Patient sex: M
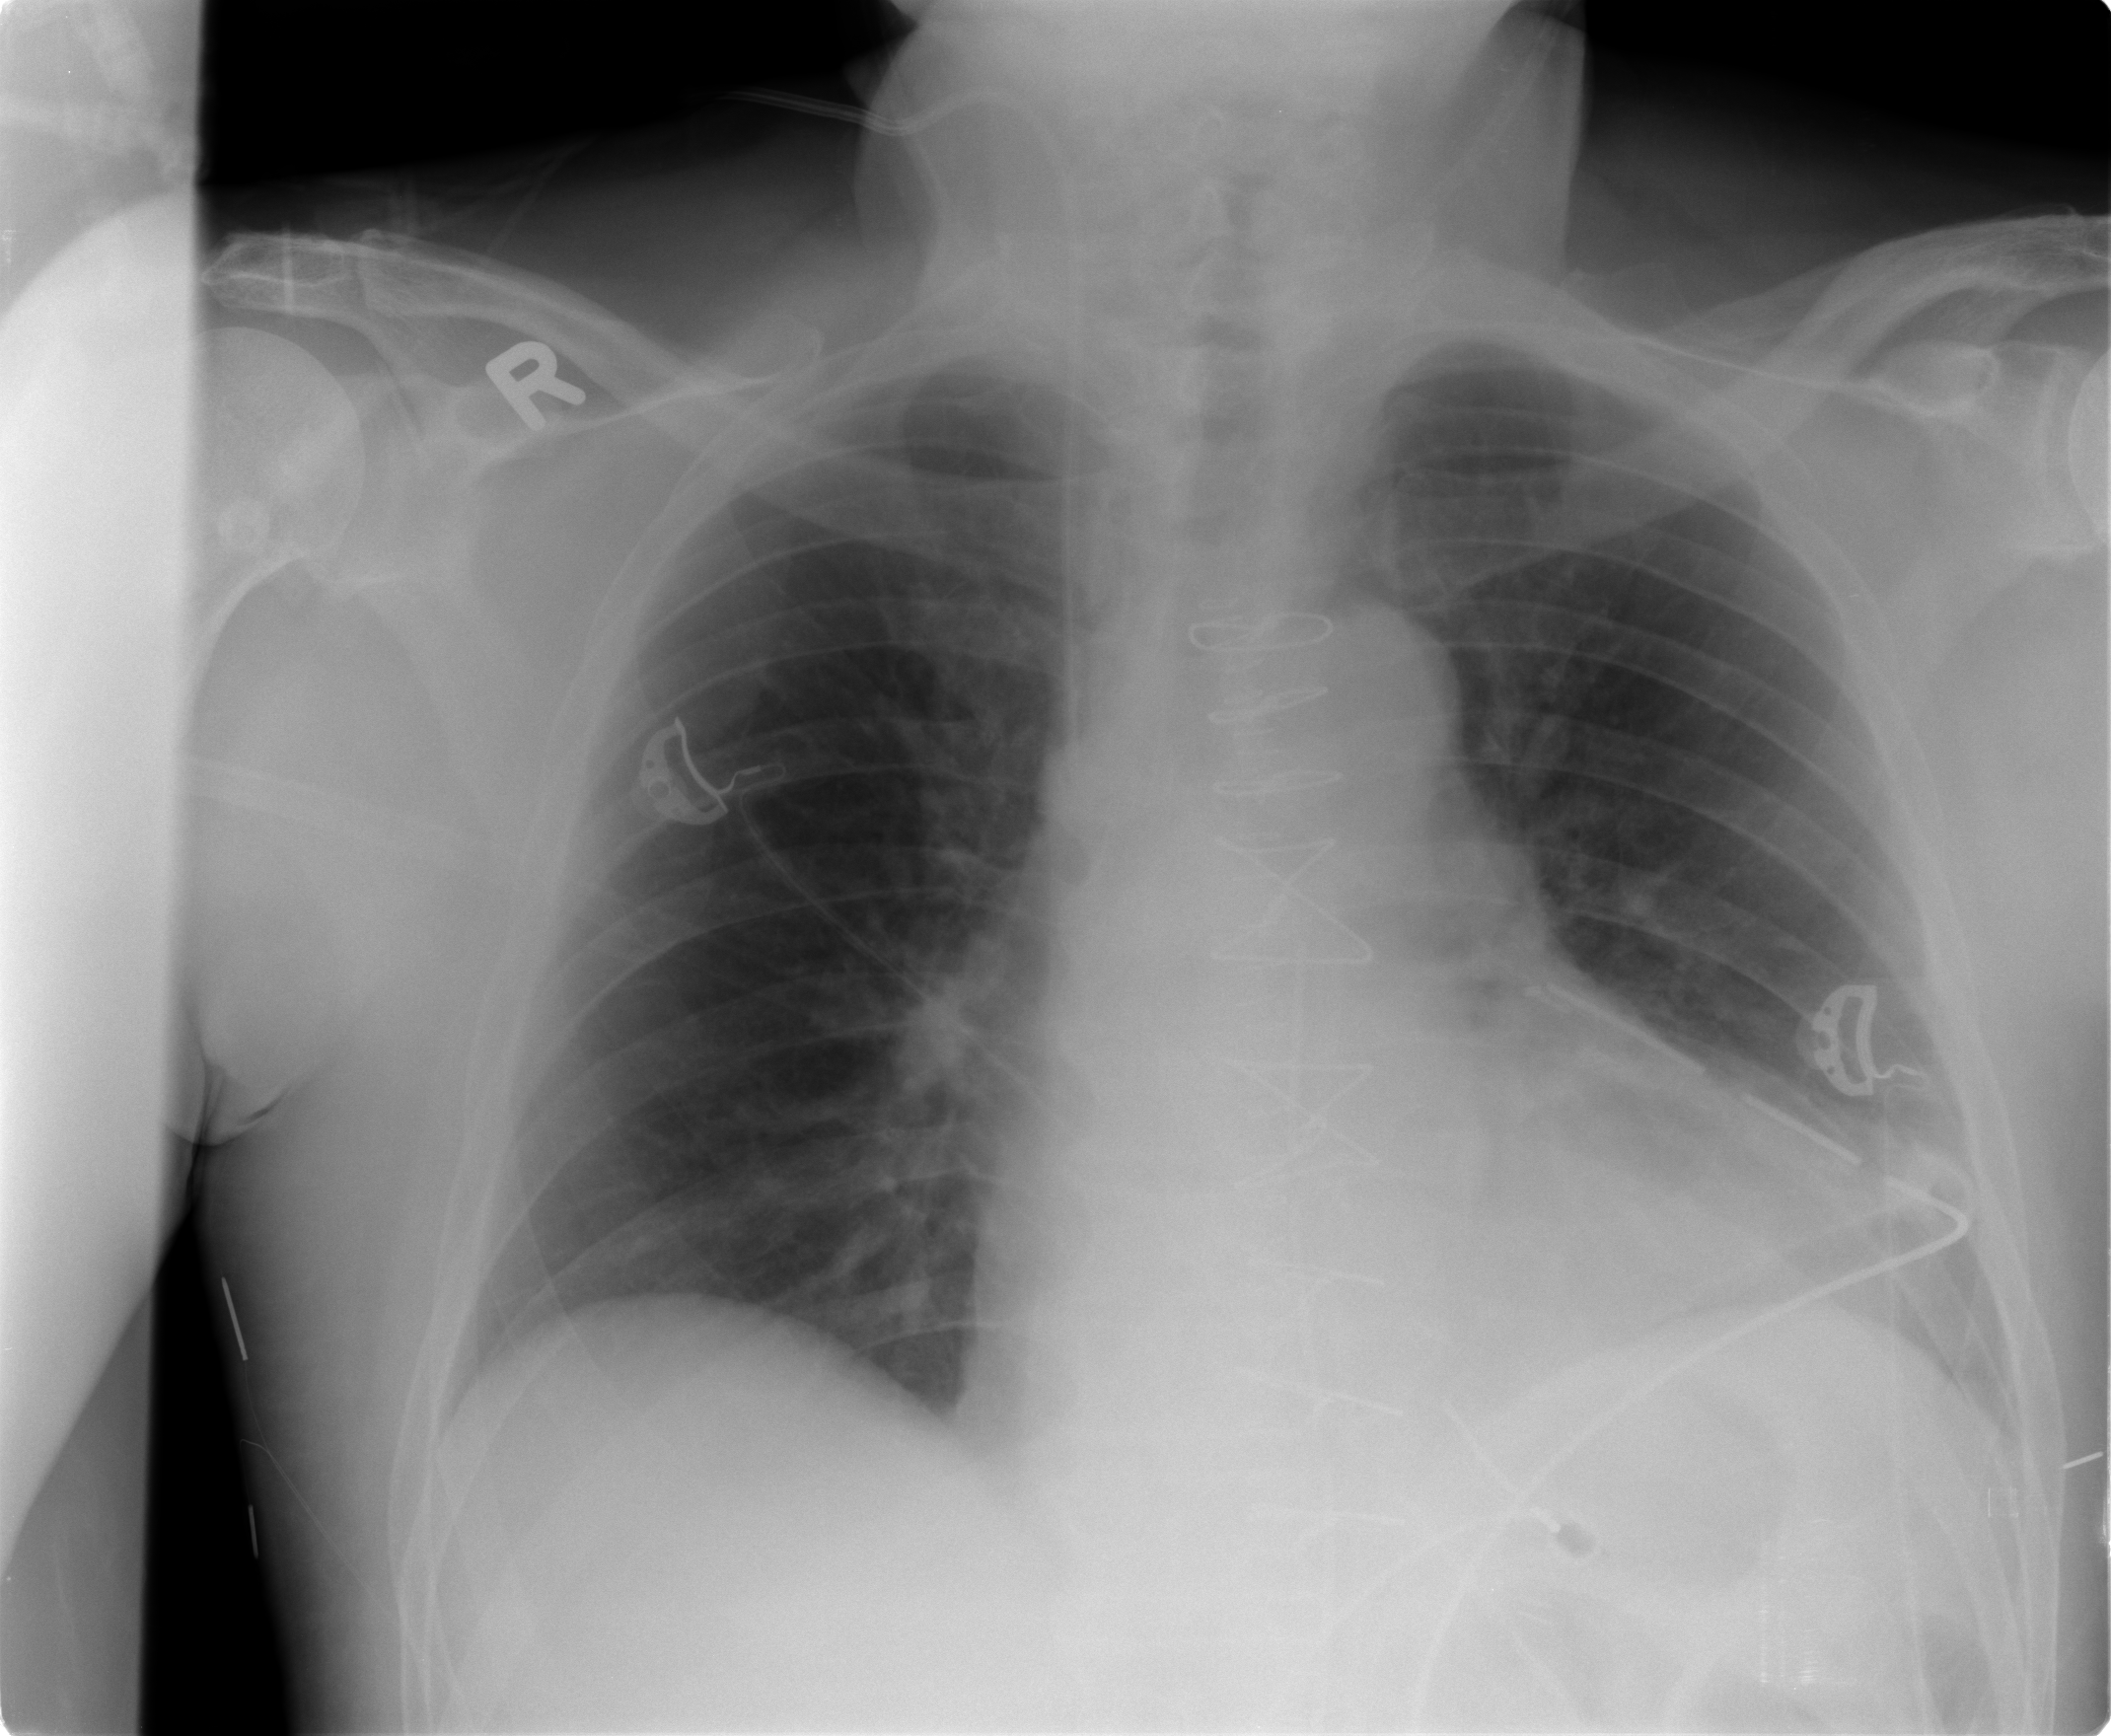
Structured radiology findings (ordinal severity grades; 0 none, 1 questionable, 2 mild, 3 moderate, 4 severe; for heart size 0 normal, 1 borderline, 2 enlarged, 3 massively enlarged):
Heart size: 1
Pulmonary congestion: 1
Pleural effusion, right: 0
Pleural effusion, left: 1
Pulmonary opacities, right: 0
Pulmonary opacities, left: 0
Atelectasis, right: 0
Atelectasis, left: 2